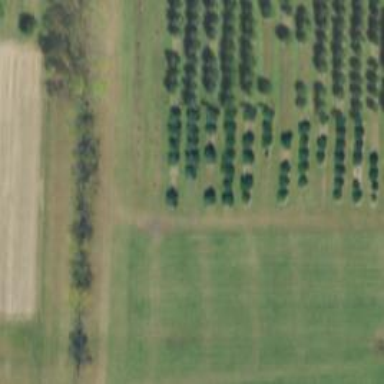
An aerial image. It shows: Row of trees in natural setting.